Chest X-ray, PA view. Patient: 73 years old, sex M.
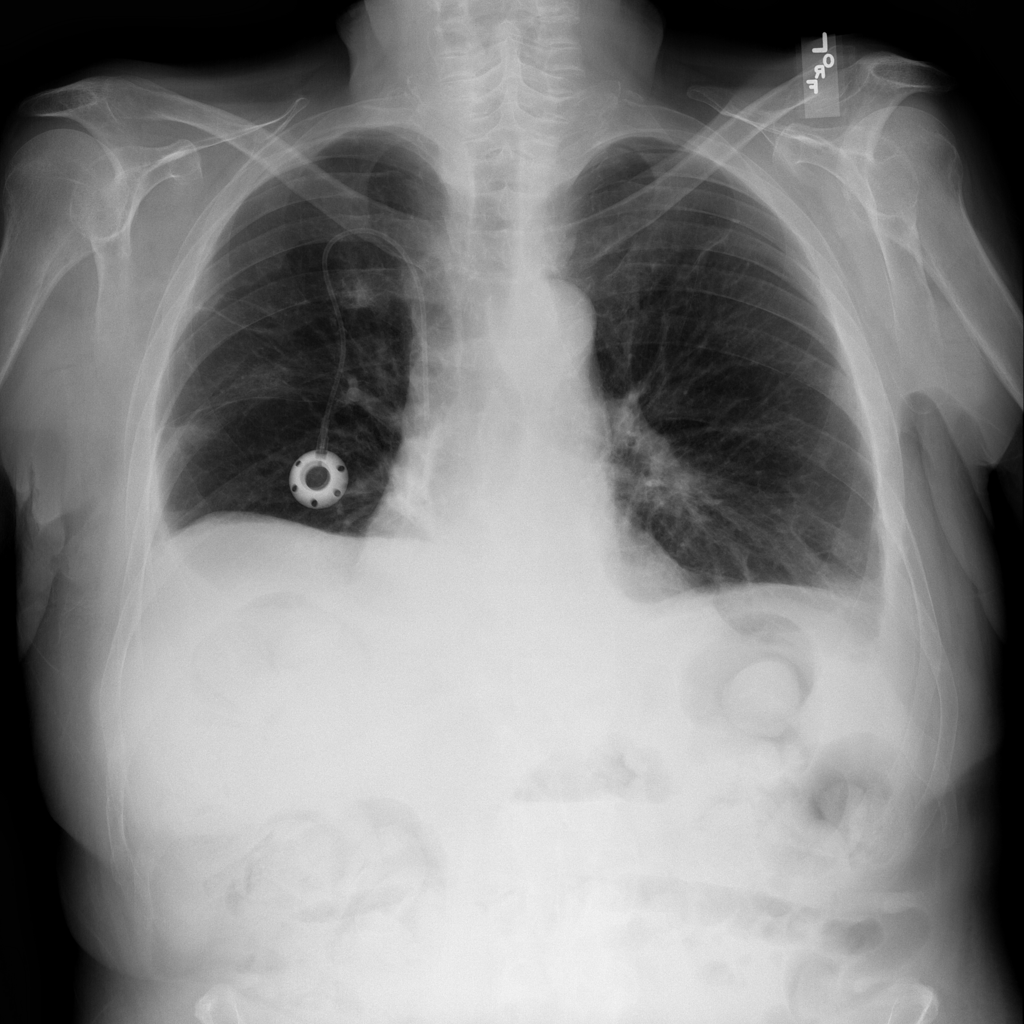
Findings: Atelectasis